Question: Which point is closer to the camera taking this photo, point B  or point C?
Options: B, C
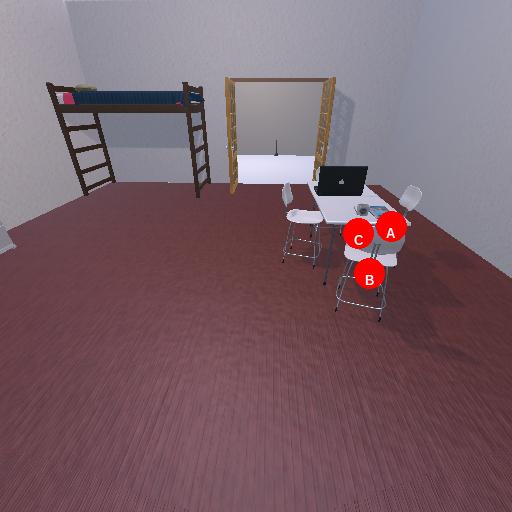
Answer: B